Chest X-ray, AP view. Patient: 21 years old, sex F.
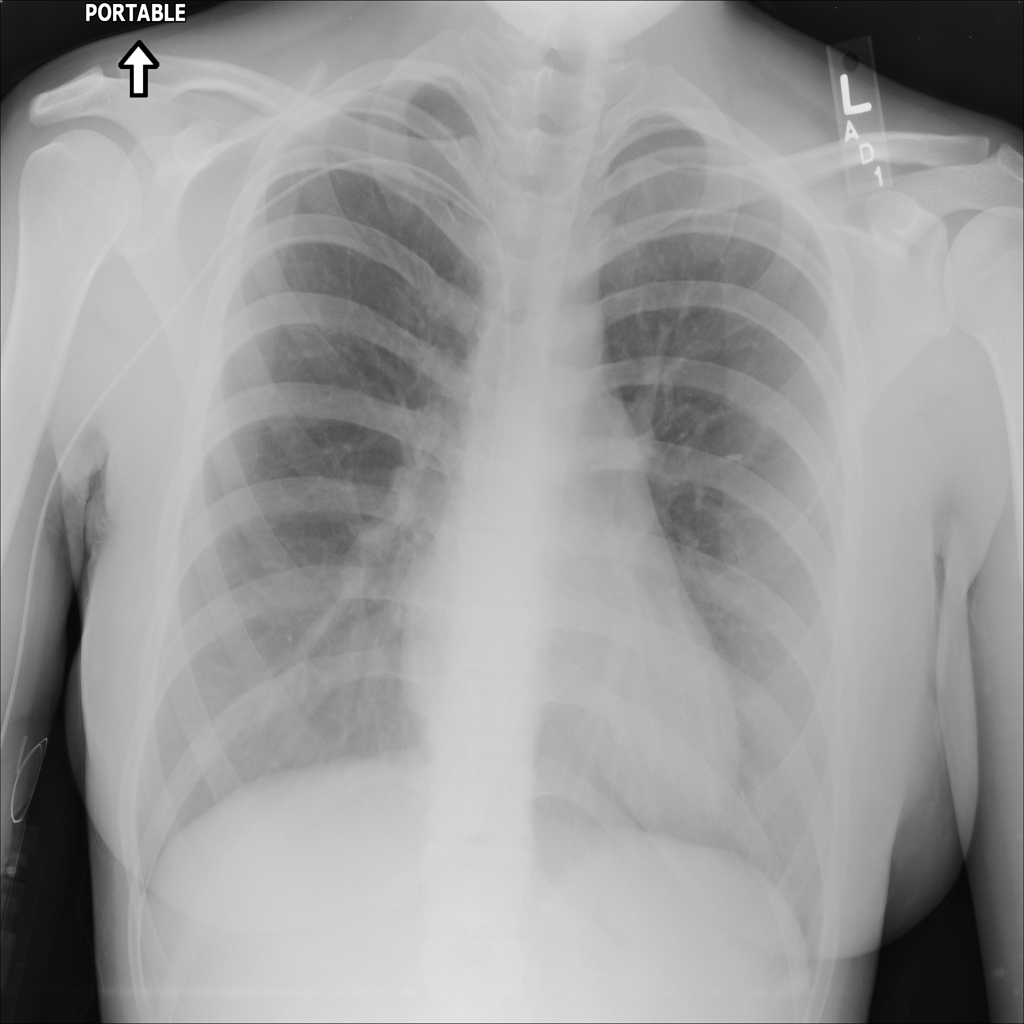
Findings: No Finding